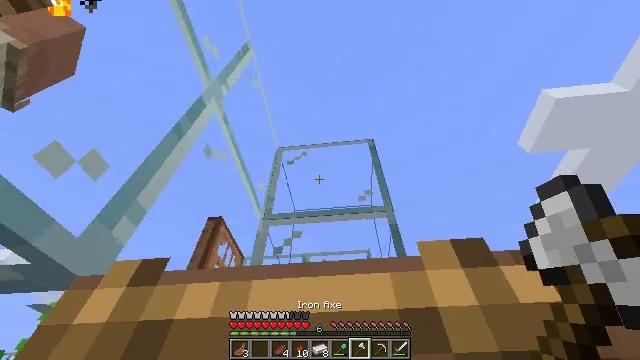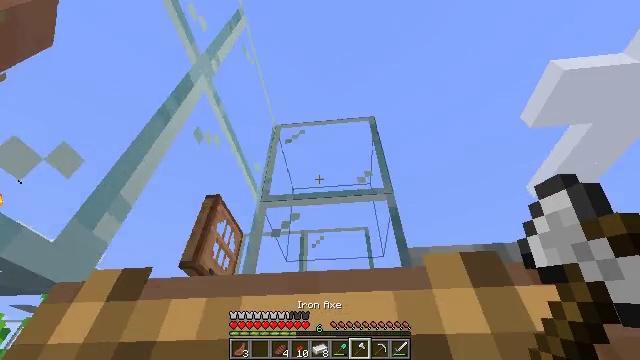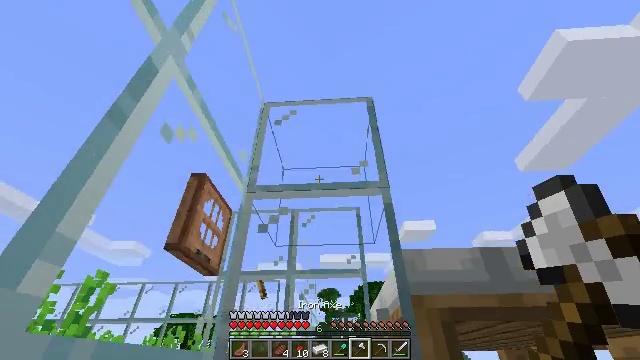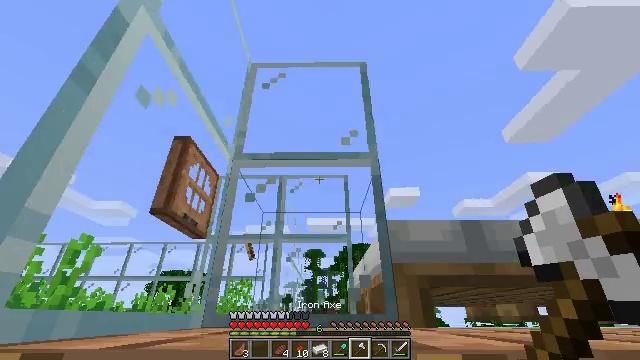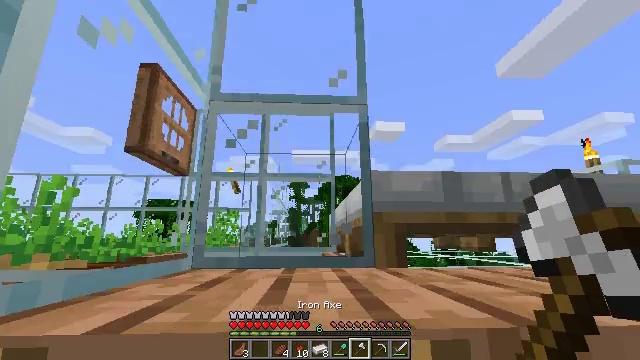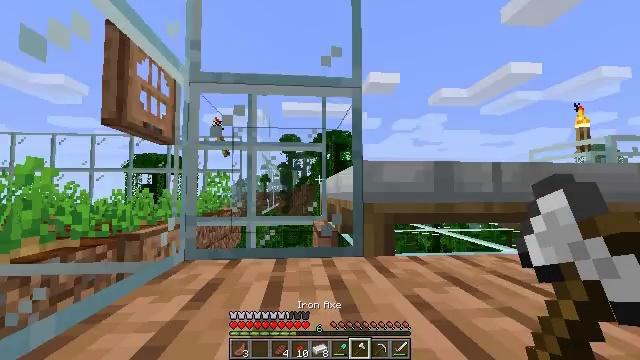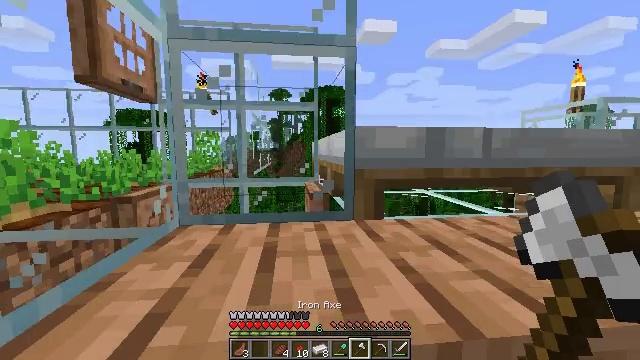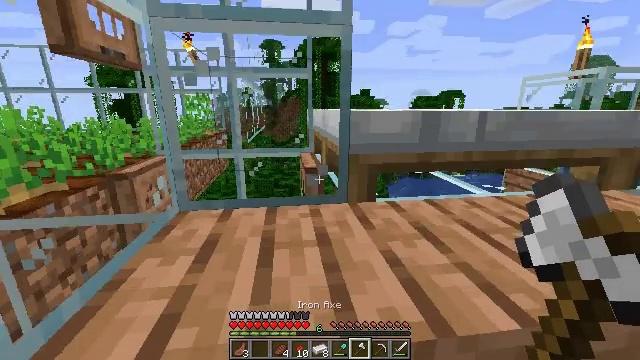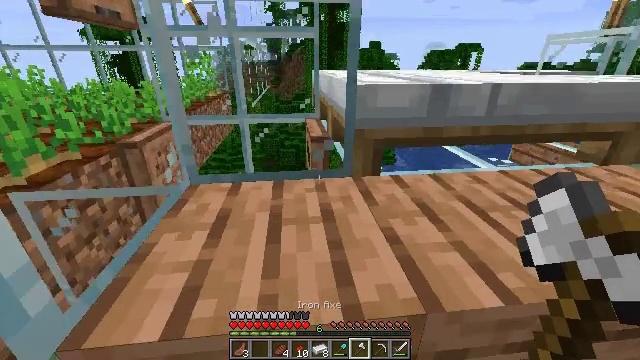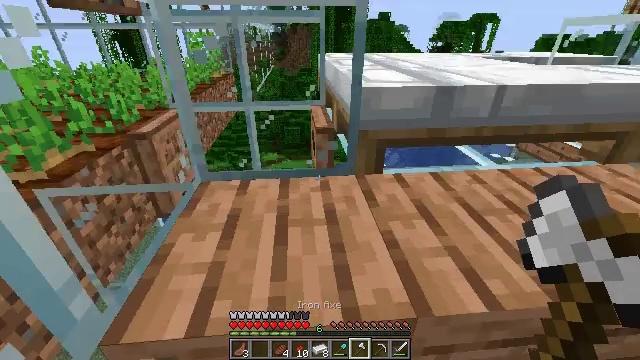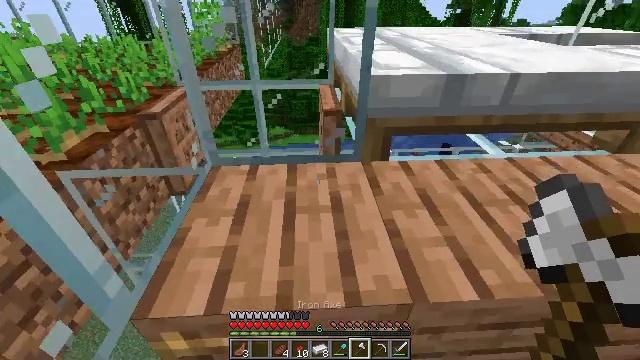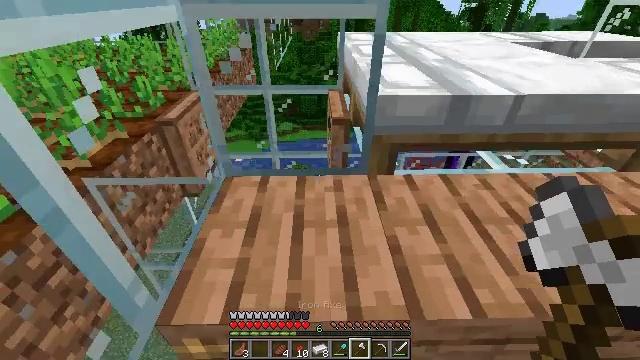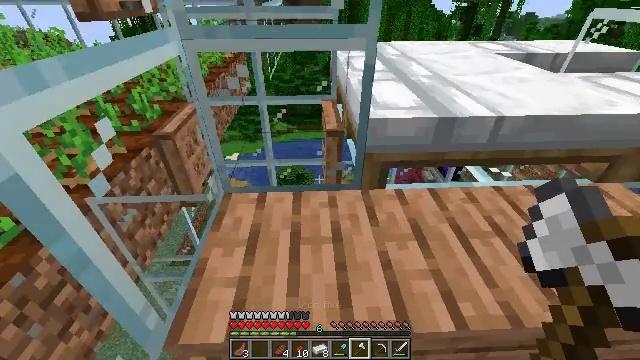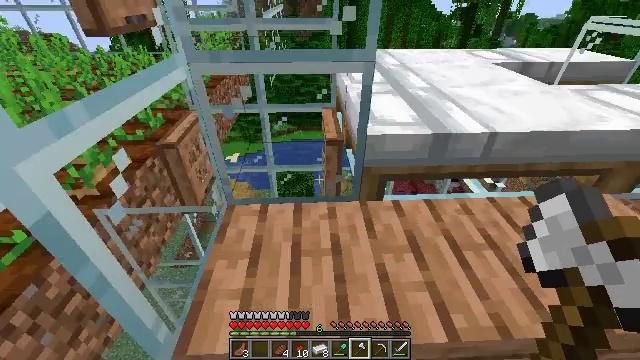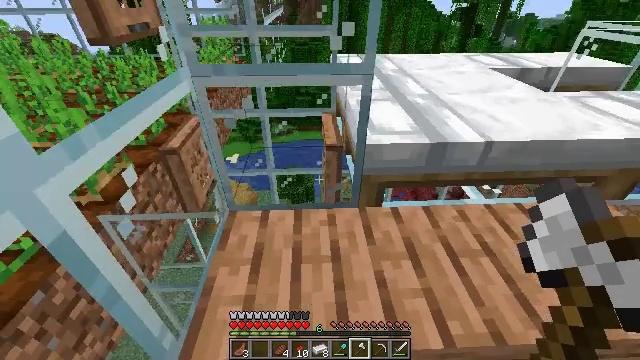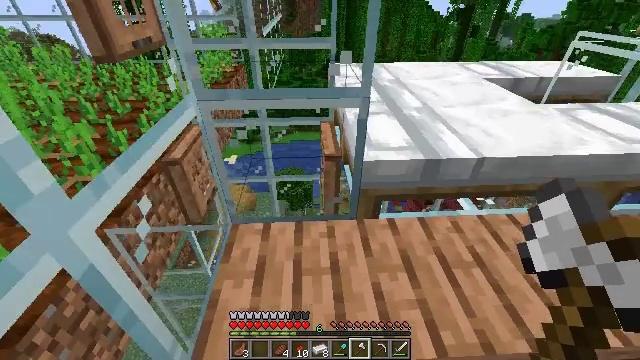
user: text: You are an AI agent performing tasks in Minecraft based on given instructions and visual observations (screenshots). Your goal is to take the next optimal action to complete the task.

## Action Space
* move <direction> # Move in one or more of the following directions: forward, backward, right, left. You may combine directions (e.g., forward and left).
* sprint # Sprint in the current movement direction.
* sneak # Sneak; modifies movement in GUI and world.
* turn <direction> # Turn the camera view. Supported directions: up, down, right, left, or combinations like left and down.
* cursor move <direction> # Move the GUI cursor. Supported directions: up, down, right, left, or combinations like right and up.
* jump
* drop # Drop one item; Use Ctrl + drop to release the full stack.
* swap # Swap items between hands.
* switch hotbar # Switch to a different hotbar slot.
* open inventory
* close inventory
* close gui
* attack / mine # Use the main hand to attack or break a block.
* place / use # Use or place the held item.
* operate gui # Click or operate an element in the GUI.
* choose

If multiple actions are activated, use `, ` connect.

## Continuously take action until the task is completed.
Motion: motion action
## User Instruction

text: Retrieve jungle planks by mining.
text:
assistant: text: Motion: move forward, turn down, jump
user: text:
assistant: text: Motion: move forward, turn right and down, jump
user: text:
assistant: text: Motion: move forward, turn right and down, jump
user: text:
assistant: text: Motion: move forward, turn right and down, jump
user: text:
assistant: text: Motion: move forward, turn right and down, jump
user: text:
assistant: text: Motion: move forward, turn right and down, jump
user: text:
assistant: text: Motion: move forward, turn right and down, jump
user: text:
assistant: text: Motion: move forward, turn left and down, jump
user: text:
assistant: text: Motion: move forward, turn left and down, jump
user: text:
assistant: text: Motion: move forward, turn left and down, jump
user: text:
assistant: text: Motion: move forward, turn left and down, jump
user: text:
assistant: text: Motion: move forward, turn right, jump
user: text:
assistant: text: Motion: move forward, jump
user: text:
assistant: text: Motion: move forward, jump
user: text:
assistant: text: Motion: move forward and move left, jump
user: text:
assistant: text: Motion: move forward and move left, jump
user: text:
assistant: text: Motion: move forward and move left, turn right, jump
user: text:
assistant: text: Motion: move forward and move left, turn right, jump
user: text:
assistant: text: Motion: move forward and move left, turn right and down, jump
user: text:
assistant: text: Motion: move forward, turn right and down, jump
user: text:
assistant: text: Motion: move forward, turn right and down, jump
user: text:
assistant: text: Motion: move forward, turn right and down, jump
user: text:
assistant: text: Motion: move forward, turn right and down, jump
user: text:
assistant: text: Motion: move forward, turn right and down
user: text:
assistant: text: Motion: turn right and down
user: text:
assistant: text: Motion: turn right and down
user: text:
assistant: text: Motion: turn right and down
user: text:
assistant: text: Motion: turn right and down
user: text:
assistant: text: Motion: turn right
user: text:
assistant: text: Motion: no_op